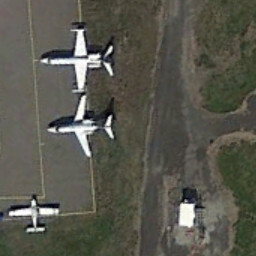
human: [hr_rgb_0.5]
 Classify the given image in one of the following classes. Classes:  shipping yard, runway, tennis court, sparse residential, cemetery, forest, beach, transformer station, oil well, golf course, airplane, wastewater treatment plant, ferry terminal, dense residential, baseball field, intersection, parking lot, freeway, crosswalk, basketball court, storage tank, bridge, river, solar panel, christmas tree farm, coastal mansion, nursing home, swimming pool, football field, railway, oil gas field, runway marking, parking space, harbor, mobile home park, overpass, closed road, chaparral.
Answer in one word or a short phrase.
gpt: airplane